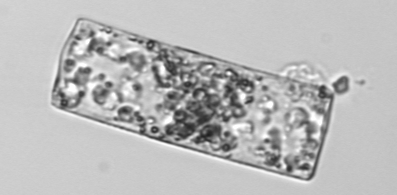
Label: Guinardia_flaccida